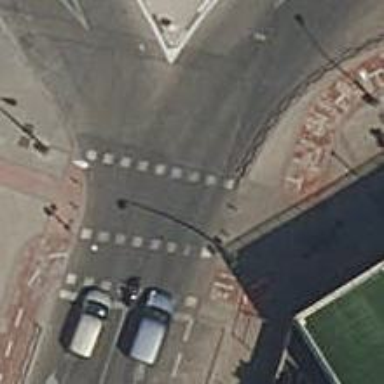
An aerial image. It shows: Road with traffic signals and zebra crossing with traffic signals.